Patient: sex F, age 60
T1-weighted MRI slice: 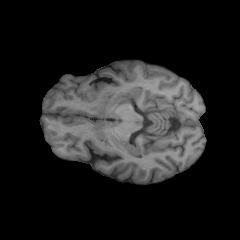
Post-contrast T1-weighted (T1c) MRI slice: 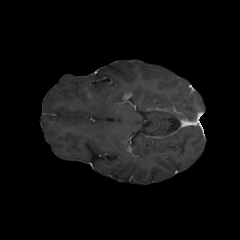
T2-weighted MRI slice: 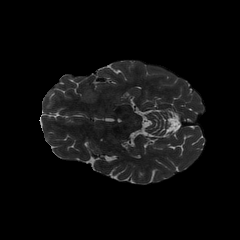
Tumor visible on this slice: yes
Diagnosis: Glioblastoma, IDH-wildtype
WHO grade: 4